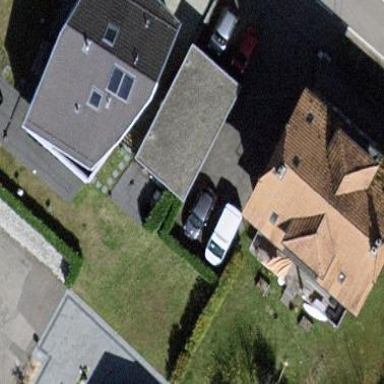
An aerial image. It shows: View of roof of building.